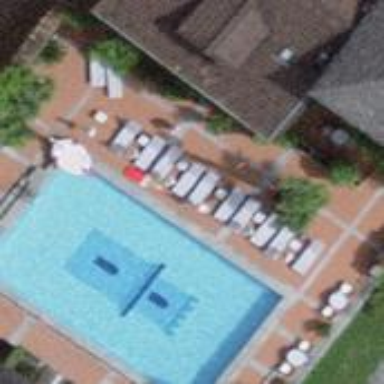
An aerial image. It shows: Swimming pool located in leisure land.